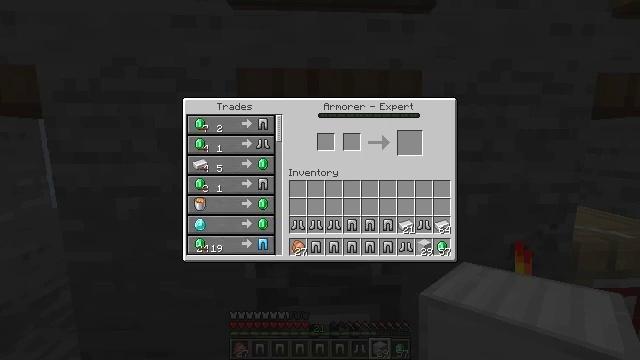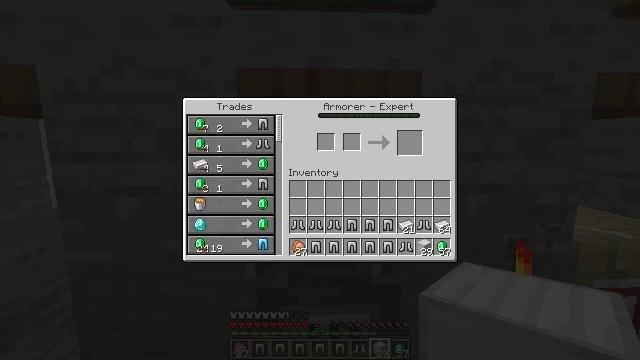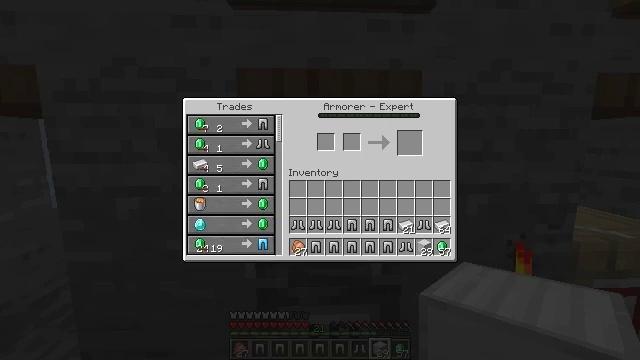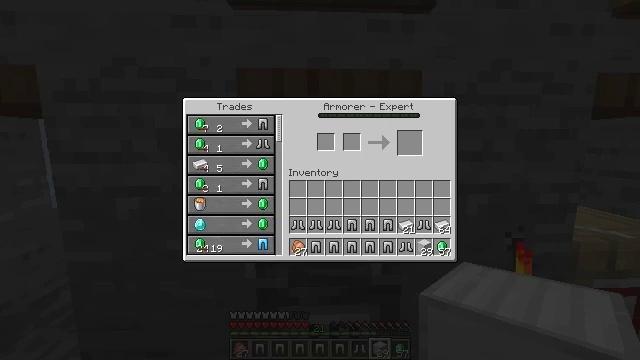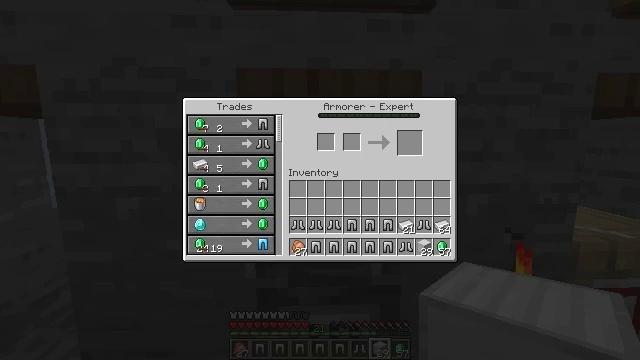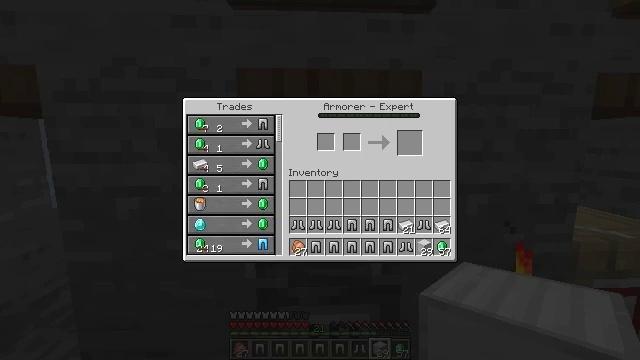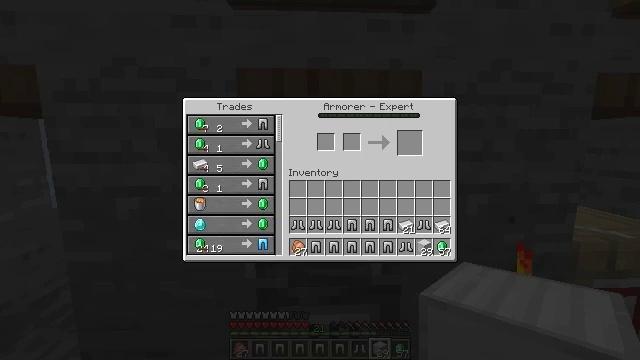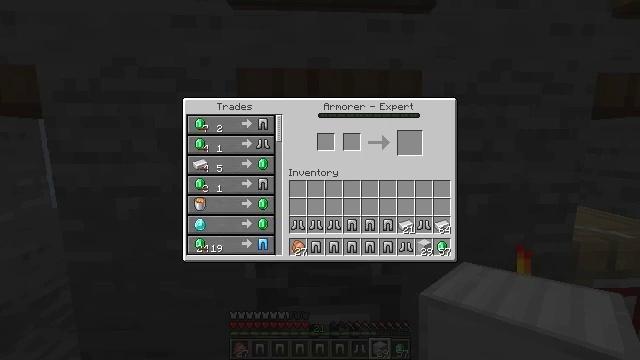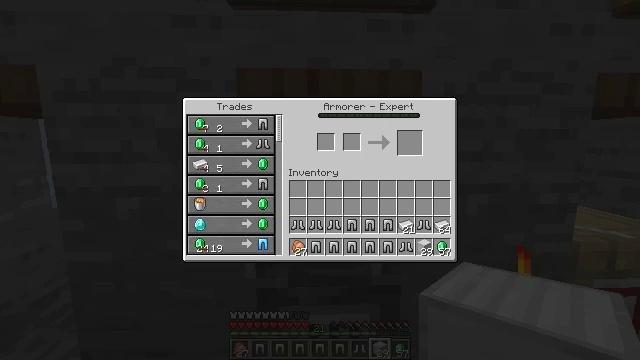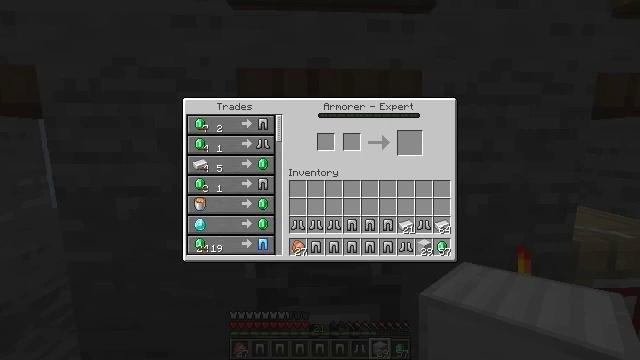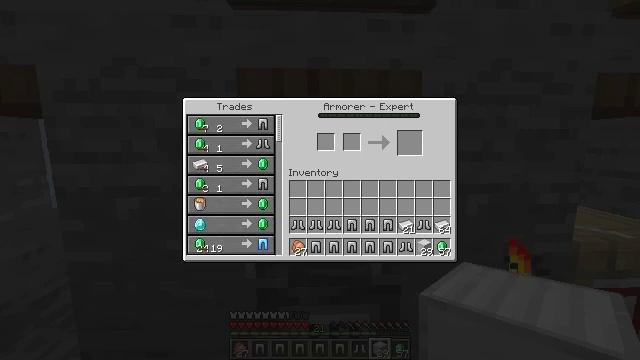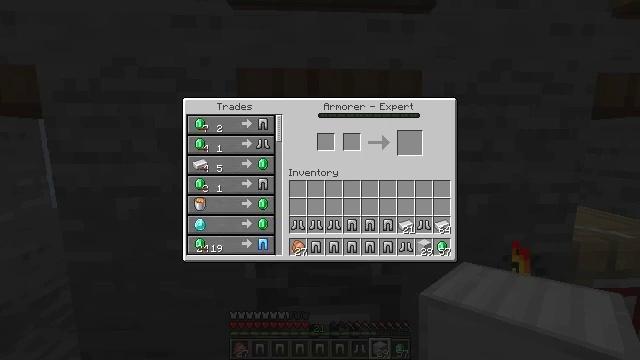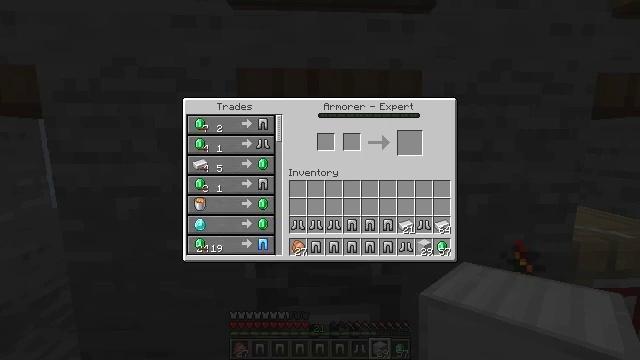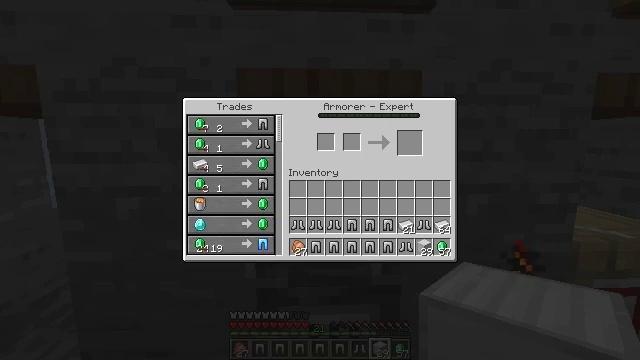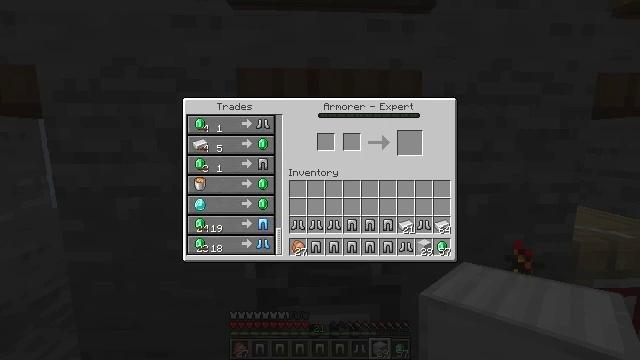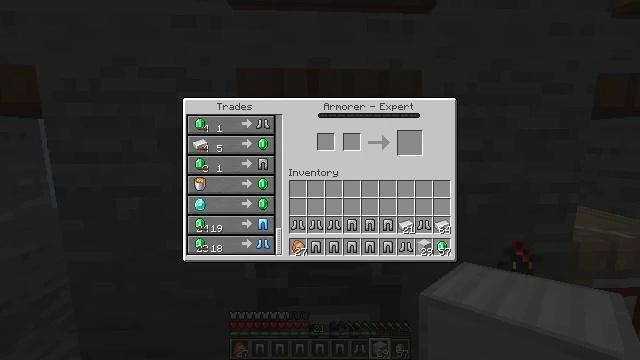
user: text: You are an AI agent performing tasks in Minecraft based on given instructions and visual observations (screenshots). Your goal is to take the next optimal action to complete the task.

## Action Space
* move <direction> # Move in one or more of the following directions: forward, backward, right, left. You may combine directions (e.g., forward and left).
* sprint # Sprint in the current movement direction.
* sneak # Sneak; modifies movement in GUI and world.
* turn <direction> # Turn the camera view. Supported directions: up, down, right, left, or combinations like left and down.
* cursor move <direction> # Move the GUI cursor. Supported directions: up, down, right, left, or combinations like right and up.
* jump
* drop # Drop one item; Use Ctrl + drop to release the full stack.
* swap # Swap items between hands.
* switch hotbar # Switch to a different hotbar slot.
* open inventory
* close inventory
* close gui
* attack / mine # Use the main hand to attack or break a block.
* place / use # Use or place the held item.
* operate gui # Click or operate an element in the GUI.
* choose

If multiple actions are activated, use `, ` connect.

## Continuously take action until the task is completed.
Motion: motion action
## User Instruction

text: Craft diamond leggings.
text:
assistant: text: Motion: turn up
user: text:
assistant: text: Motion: turn up
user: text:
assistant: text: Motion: turn up
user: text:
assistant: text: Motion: no_op
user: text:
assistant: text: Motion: no_op
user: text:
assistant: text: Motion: no_op
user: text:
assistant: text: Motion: no_op
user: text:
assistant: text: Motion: no_op
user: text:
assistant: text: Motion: no_op
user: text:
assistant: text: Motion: attack / mine
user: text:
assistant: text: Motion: turn down, attack / mine
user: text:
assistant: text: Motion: turn down, attack / mine
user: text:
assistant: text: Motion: turn down, attack / mine
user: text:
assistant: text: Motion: turn down, attack / mine
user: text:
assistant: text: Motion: turn down, attack / mine
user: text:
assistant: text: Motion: turn down, attack / mine
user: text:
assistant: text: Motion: turn down, attack / mine
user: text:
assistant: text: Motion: turn down, attack / mine
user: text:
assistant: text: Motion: attack / mine
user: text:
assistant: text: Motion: attack / mine
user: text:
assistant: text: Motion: attack / mine
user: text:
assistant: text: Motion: attack / mine
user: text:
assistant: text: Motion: attack / mine
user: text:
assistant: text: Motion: attack / mine
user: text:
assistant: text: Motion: attack / mine
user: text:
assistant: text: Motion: attack / mine
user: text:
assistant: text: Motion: turn left and up
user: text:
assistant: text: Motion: turn left and up
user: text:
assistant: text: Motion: no_op
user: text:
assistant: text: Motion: no_op